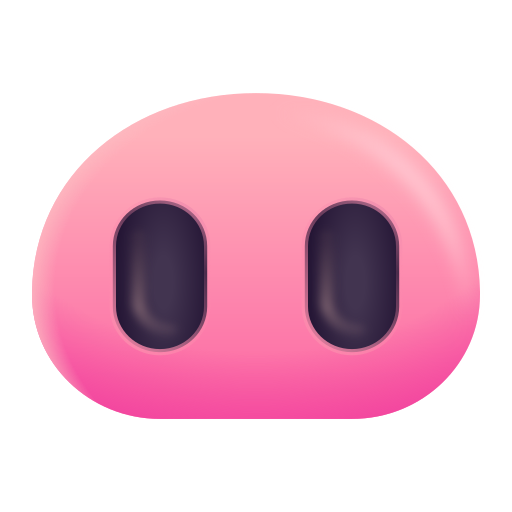
pig nose color